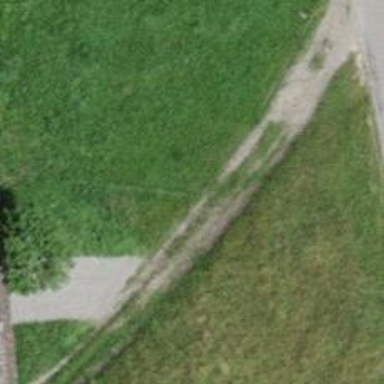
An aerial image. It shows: Path.